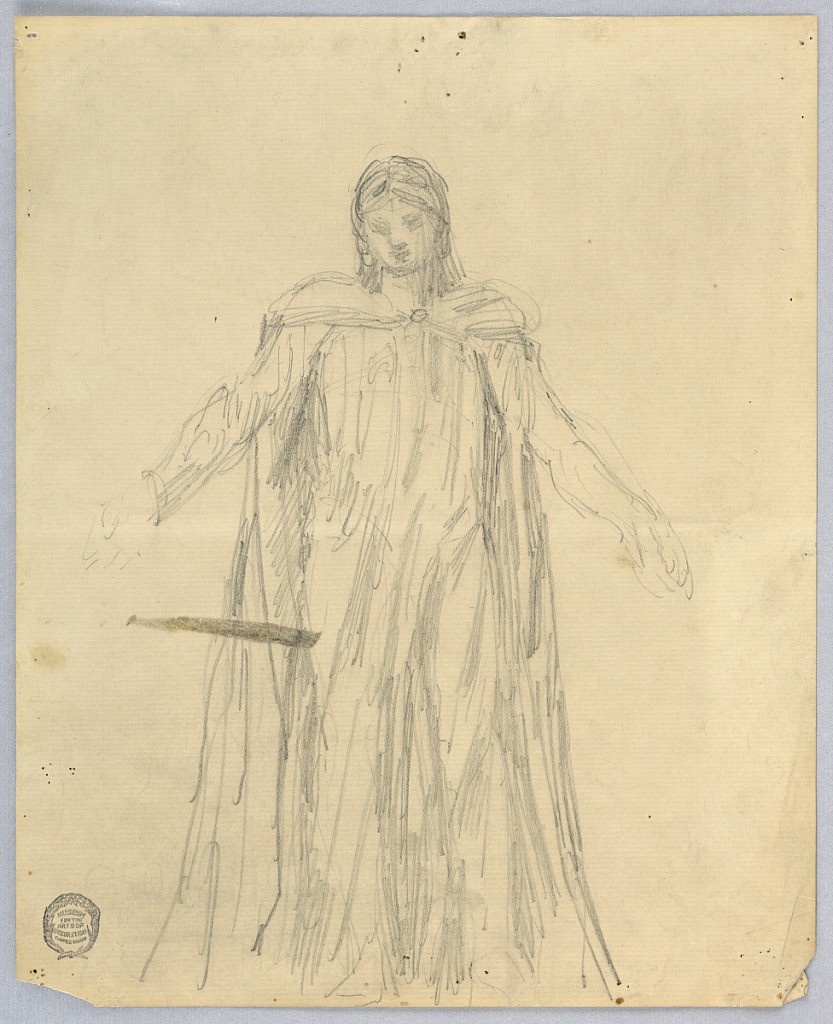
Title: Study for Christ, Chancel of St. Bartholomew, New York
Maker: Francis Augustus Lathrop, American, 1849–1909
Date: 1893 or 1894
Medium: Graphite on paper
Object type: Drawing
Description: Sketch for Christ in the painting in the chancel of St. Bartholomew, New York City. The arms are out to either side, and the beardless head is lowered.